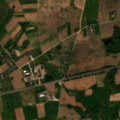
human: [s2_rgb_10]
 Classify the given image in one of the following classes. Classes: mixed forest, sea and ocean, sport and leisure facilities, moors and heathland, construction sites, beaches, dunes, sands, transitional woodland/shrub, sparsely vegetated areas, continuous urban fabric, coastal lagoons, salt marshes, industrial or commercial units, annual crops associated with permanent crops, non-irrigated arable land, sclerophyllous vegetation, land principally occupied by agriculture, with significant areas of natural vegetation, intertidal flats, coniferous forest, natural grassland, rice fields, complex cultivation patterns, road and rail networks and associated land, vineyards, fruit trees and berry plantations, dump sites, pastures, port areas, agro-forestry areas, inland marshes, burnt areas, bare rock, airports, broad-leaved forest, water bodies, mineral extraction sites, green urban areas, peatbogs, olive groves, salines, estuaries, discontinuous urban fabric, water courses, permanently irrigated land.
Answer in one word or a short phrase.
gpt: discontinuous urban fabric, non-irrigated arable land, complex cultivation patterns, land principally occupied by agriculture, with significant areas of natural vegetation